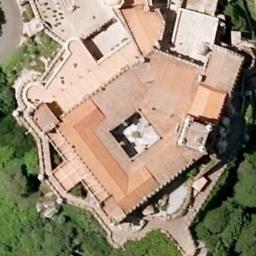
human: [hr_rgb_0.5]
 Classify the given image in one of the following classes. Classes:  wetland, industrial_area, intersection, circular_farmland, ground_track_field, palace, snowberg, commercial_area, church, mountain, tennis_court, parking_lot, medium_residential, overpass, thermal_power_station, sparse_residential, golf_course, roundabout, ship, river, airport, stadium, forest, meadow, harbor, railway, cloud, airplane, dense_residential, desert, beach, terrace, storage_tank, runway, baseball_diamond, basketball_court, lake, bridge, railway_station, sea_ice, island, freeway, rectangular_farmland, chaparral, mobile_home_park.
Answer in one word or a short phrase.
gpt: palace